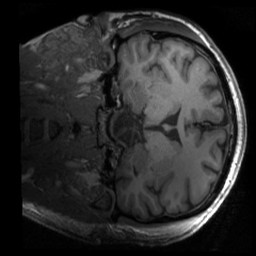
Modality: T1w
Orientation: coronal
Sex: male